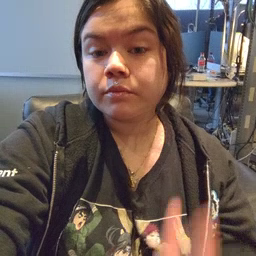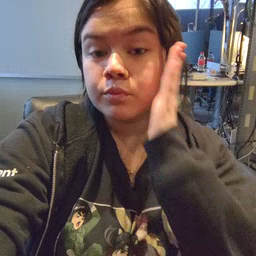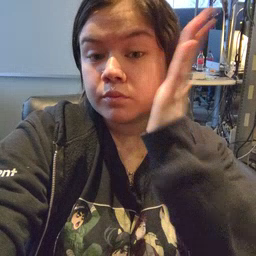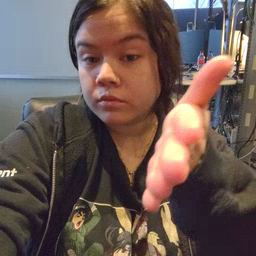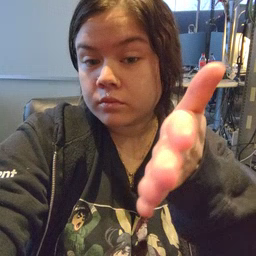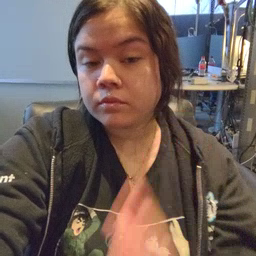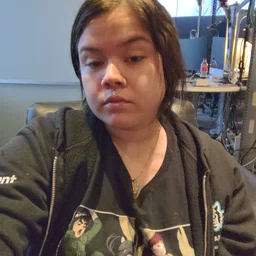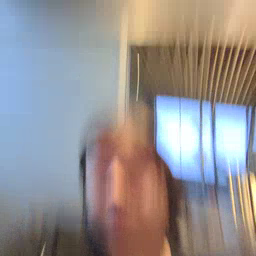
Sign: will